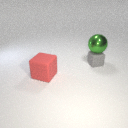
small gray rubber cube below large green metal sphere